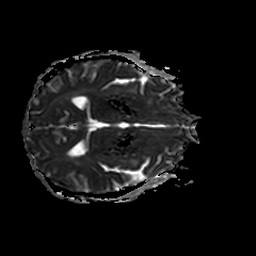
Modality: ADC
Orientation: axial
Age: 52
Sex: female
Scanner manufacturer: philips
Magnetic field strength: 3 T
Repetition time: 3.339 s
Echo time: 0.076 s